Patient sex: M
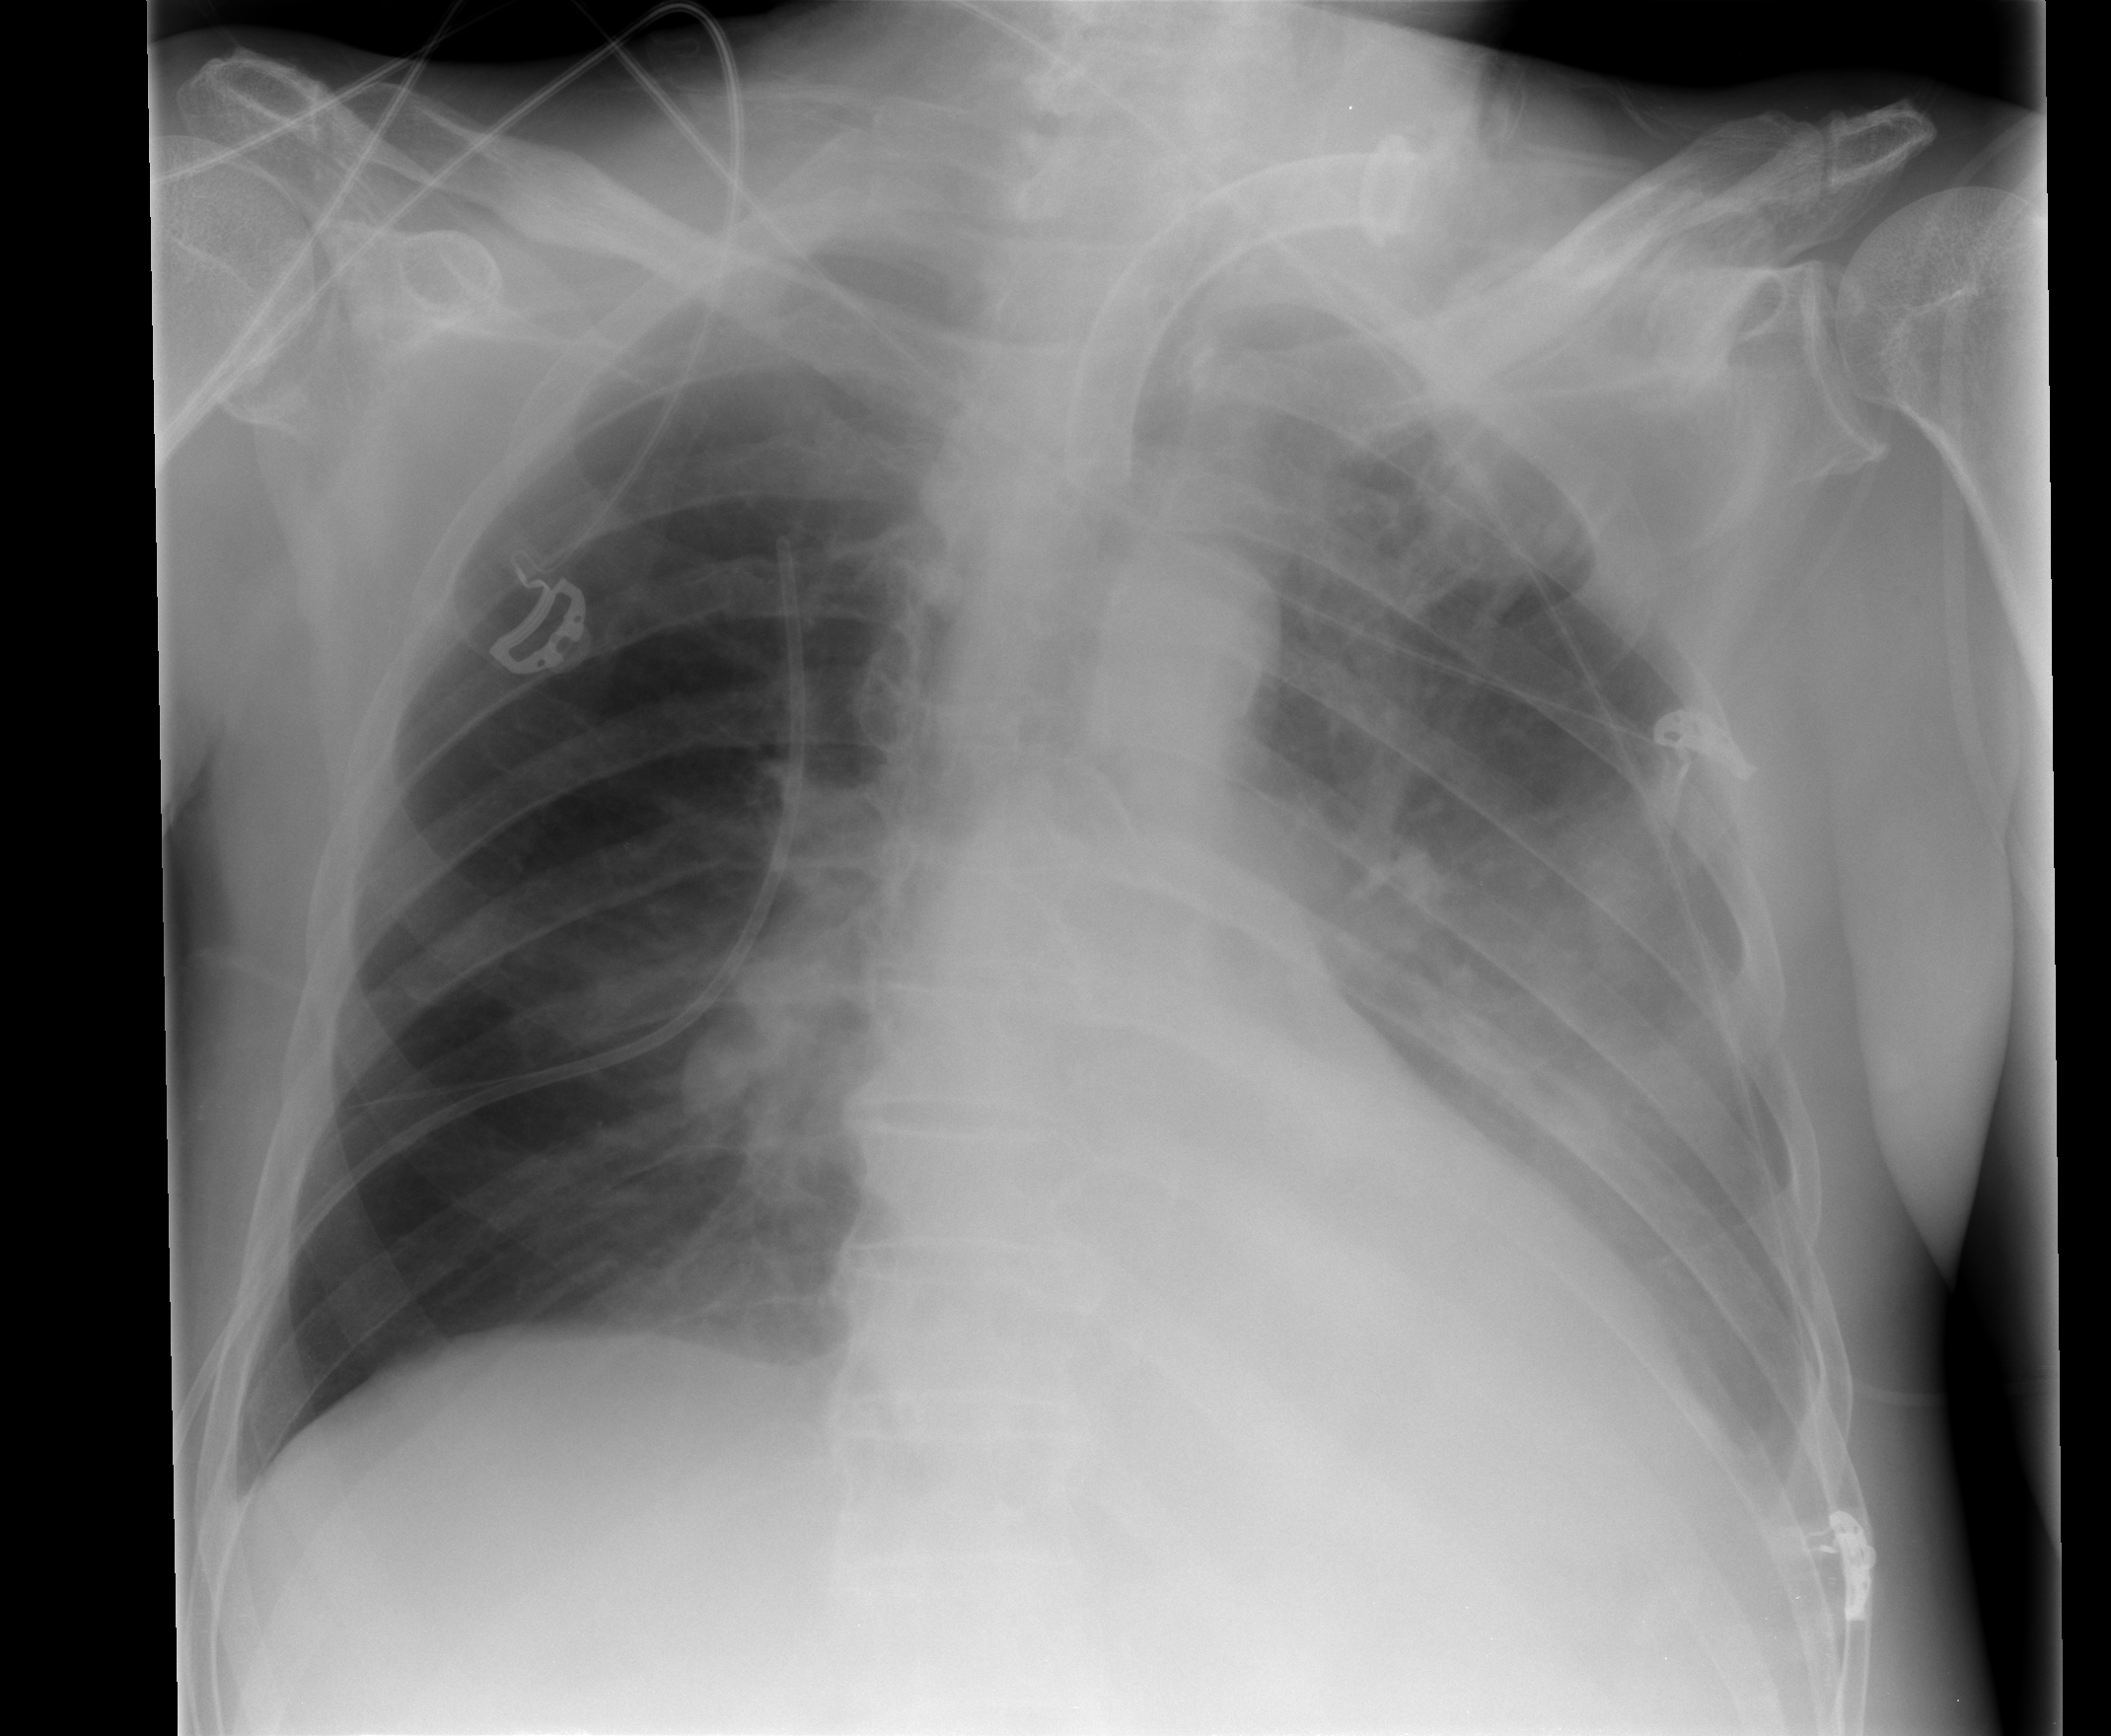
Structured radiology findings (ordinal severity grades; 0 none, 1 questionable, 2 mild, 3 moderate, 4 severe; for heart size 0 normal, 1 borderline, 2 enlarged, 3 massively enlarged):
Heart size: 0
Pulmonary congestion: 2
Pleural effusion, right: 0
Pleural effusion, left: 2
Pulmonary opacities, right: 0
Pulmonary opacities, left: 2
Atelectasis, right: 2
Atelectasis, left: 3